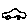
Label: car